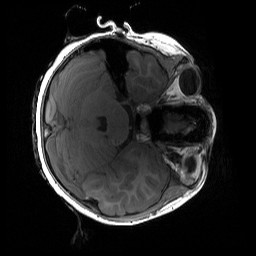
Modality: T1w
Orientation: axial
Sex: female
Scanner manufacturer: siemens
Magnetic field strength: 3 T
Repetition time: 1.9 s
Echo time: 0.00243 s